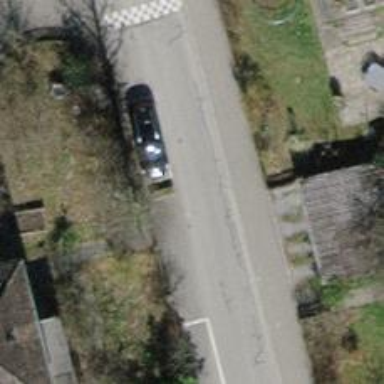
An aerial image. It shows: Chicane for traffic calming.